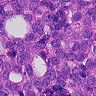
Metastatic tissue present: yes